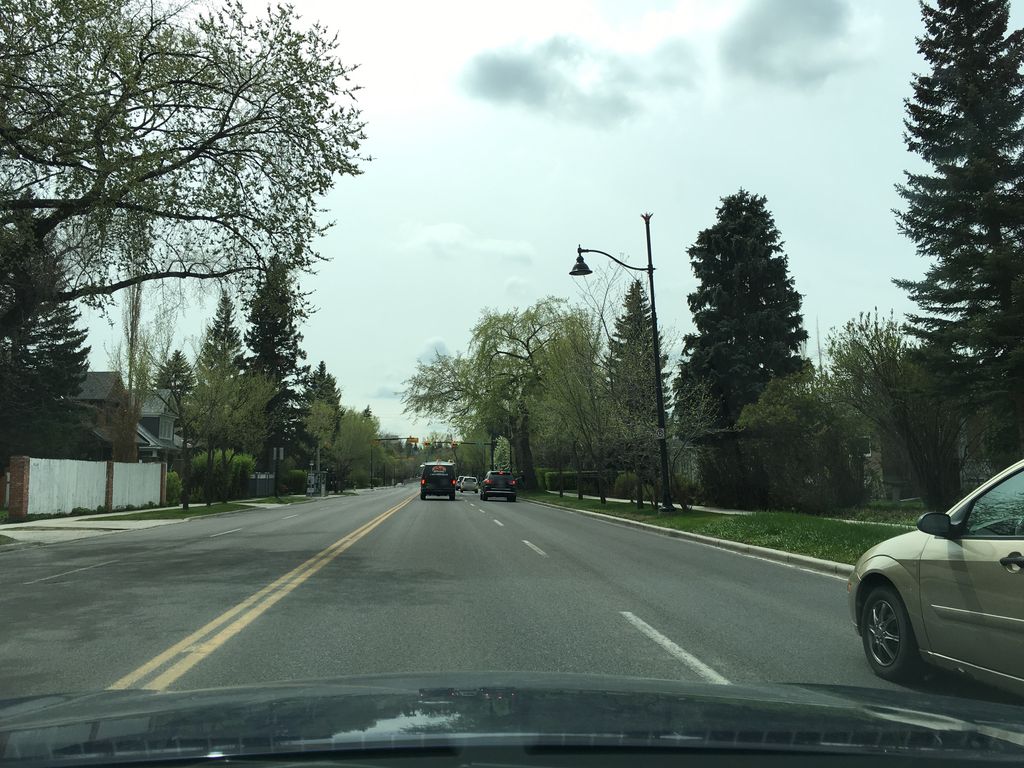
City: calgary